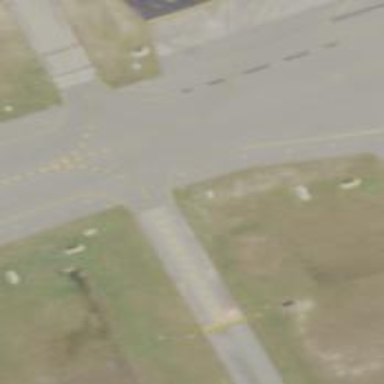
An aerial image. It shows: Image of taxiway at airport.